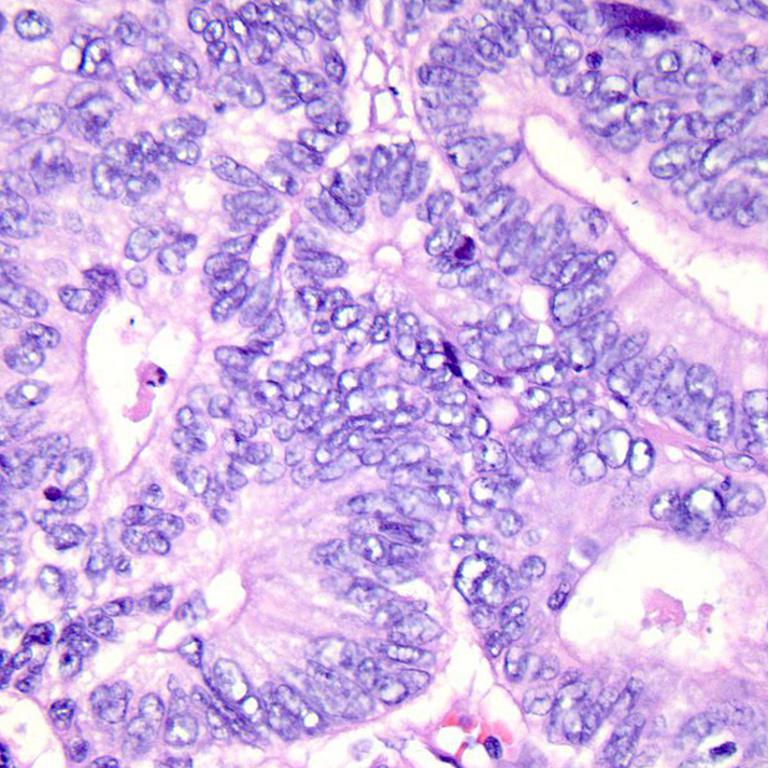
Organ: colon
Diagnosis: adenocarcinomas